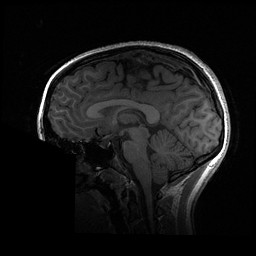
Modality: T1w
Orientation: axial